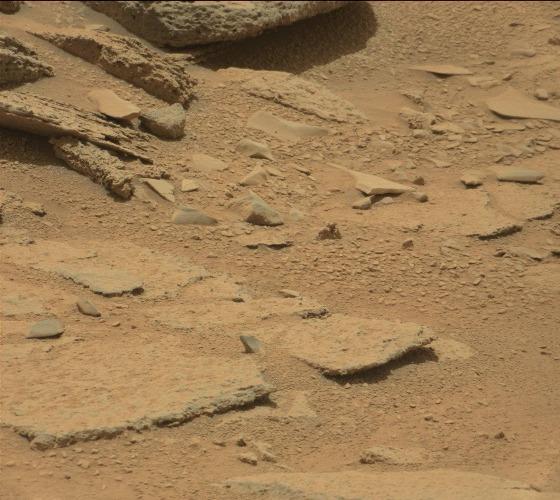
Terrain classes present: Bedrock, Gravel / Sand / Soil, Rock, Shadow